Question: I am trying to make a list of hyperlinked images, one for each color in a catalog. I want the layout to look like this:

Only, I will probably only do 5 or 6 wide by however many tall. The images to be added will be generated from the result of a MySQL query, so it won't be static. It's easy enough to make a list element like this with a foreach statement:
'''
foreach ($result as $key => $value) {
echo '<li><a href="?color='.$value.'"><img src="'.$value.'.jpg" /></a></li>';
}
'''
... the above as a brief example. However, if this can not be achieved with a list, how would I do this with a table, not knowing how many results I will have ahead of time, therefore not knowing how many '<td>''s and '<tr>''s I'll need?
Thanks!
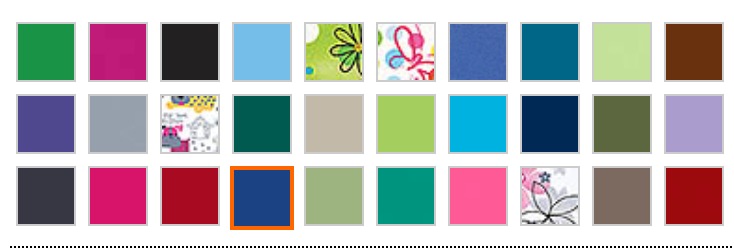
Answer: Can you use '<div>' tag instead?
foreach ($result as $key => $value) {
'''
echo "<div class='some-class'>
<a href='....?color=$value'><img src='$value.jpg' /></a>
</div>";
'''
}
..and then apply css and float it so it will nicely fill the parent container? I.e:
div.some-class {
....
....
float:left;
}